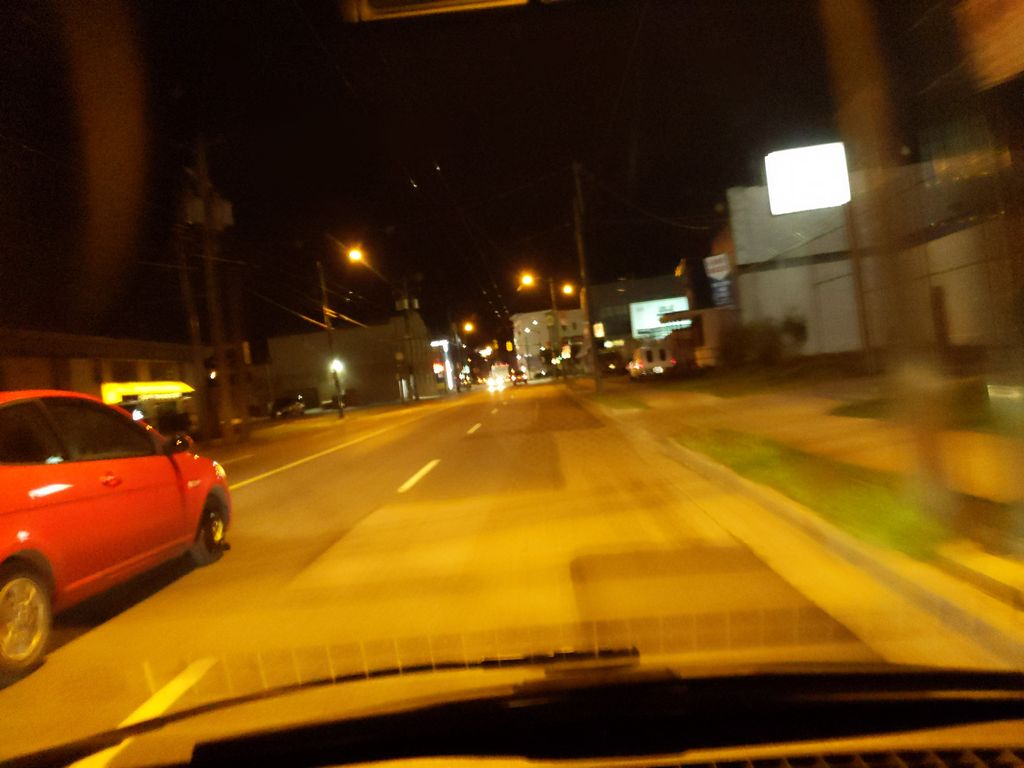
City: vancouver